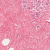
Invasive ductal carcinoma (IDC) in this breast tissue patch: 0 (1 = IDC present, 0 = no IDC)